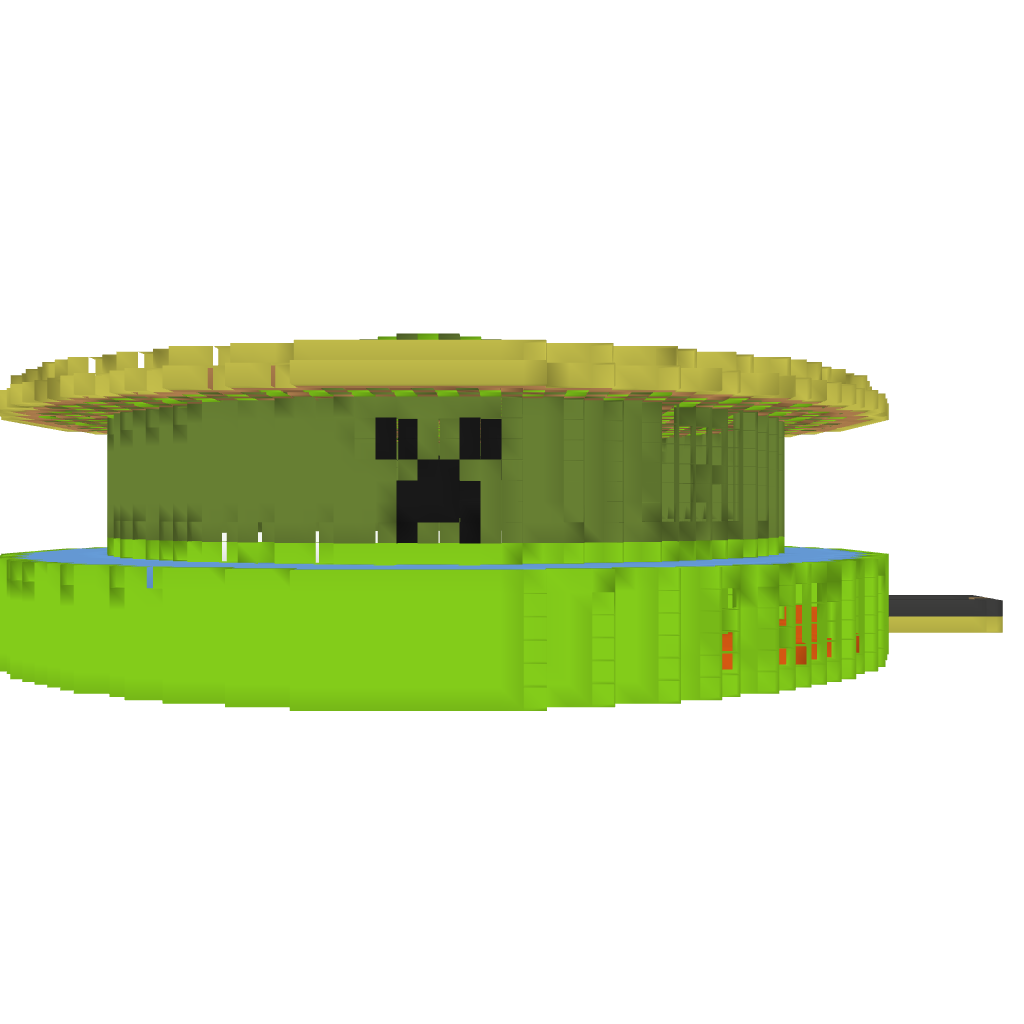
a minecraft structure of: Creeper Spleef